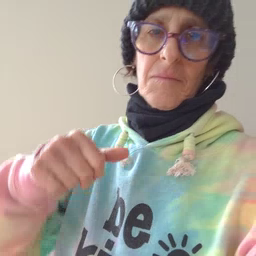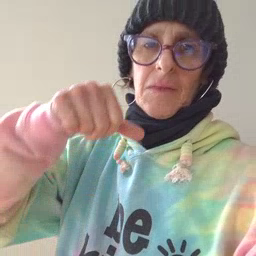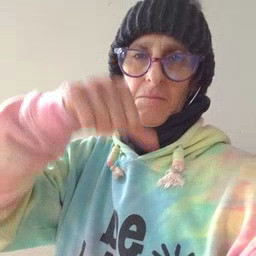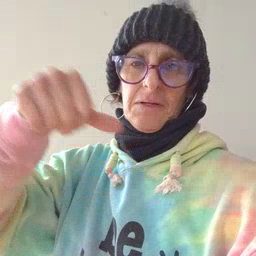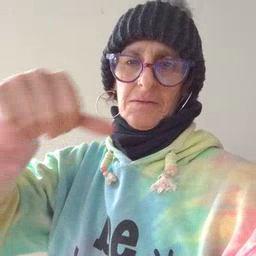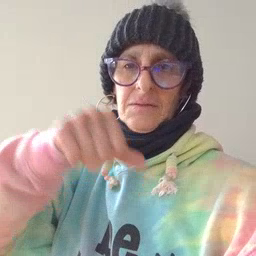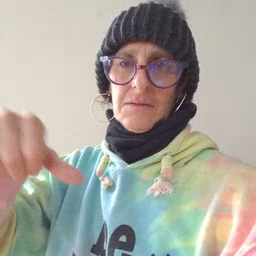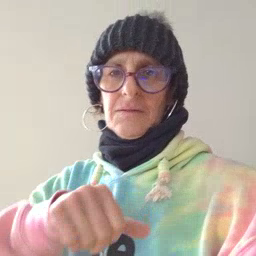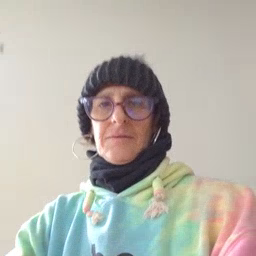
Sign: puzzle